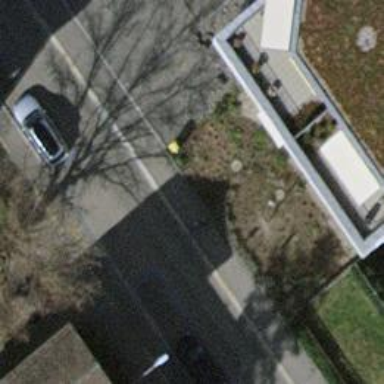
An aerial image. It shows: Post box.